Question: How can I get these 'dd' images floated next to the 'dt' and other 'dd' elements in a 'dl'?
Here's what I'd like:

<URL>, and here is the markup:
'''
<dl>
<dt>Bacon ipsum</dt>
<dd class="img"><img src="http://placekitten.com/100/100" width="100" height="100" /></dd>
<dd>Bacon ipsum dolor sit amet pork chop magna pork, tempor in jowl ham labore rump tenderloin pariatur pancetta tri-tip pork loin. Spare ribs meatloaf ground round chicken, non esse cow. </dd>
<dt>Irure Jowl</dt>
<dd class="img"><img src="http://placekitten.com/101/100" width="100" height="100" /></dd>
<dd>Irure jowl non, chicken dolor veniam id in shoulder voluptate. Eu fugiat jowl, sunt drumstick id ad shankle shank aliquip bresaola aliqua reprehenderit. Fugiat shank pariatur strip steak laborum pork chop. Beef ribs aliquip fugiat, shankle id pork loin. </dd>
<dt>Biltong labore turkey</dt>
<dd class="img"><img src="http://placekitten.com/100/1002" width="100" height="100" /></dd>
<dd>Biltong labore turkey swine dolor short ribs minim. Fugiat beef consectetur, sirloin do ham meatloaf hamburger pariatur jowl swine ham hock.</dd>
</dl>
'''
And the CSS:
'''
dt
{ margin: .75em 0 .25em 0;
font-weight: bold;
}
dd
{ margin: .25em 0;
}
dd.img
{ margin: 0 .25em 0 0;
}
img
{ border: solid #666666 1px;
padding: 3px;
}
'''
If I just float the images left, the 'dt' is above the image; but then I can't float the 'dt' into the correct position.
What's the cleanest and most semantic way to do this type of layout?
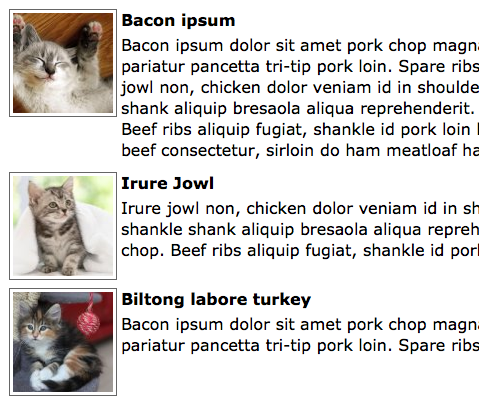
Answer: <URL>
'''
/* only showing the additions */
body { min-width: 400px; } /* change to appropriate value */
dt { clear: left; margin-left: 116px; }
dd { margin-left: 116px; }
img { float: left; margin-top: -1.25em; margin-right: 10px; }
'''
added margin-left to dd to avoid the text wrap on the image. adding a min-width to the body will avoid wrapping on the dt in most cases.
I cannot spend any more time on this question tonight. If it is not solved I will take another crack at it in the morning.
Good Luck